Interaction volume radius: 5 \u00c5
Interaction volume height: 10 \u00c5
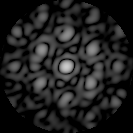
Disorder parameter: 0.4474